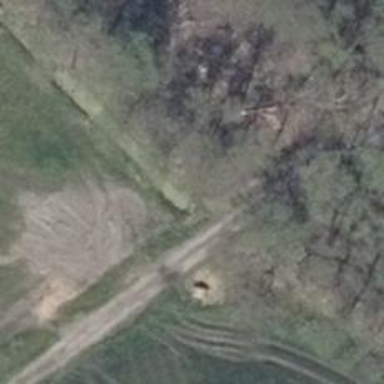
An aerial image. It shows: Culvert tunnel.